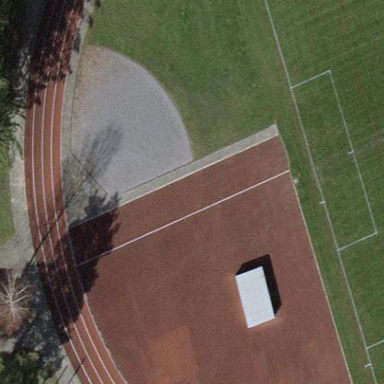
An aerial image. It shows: Athletic track located in leisure land area.